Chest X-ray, AP view. Patient: 33 years old, sex M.
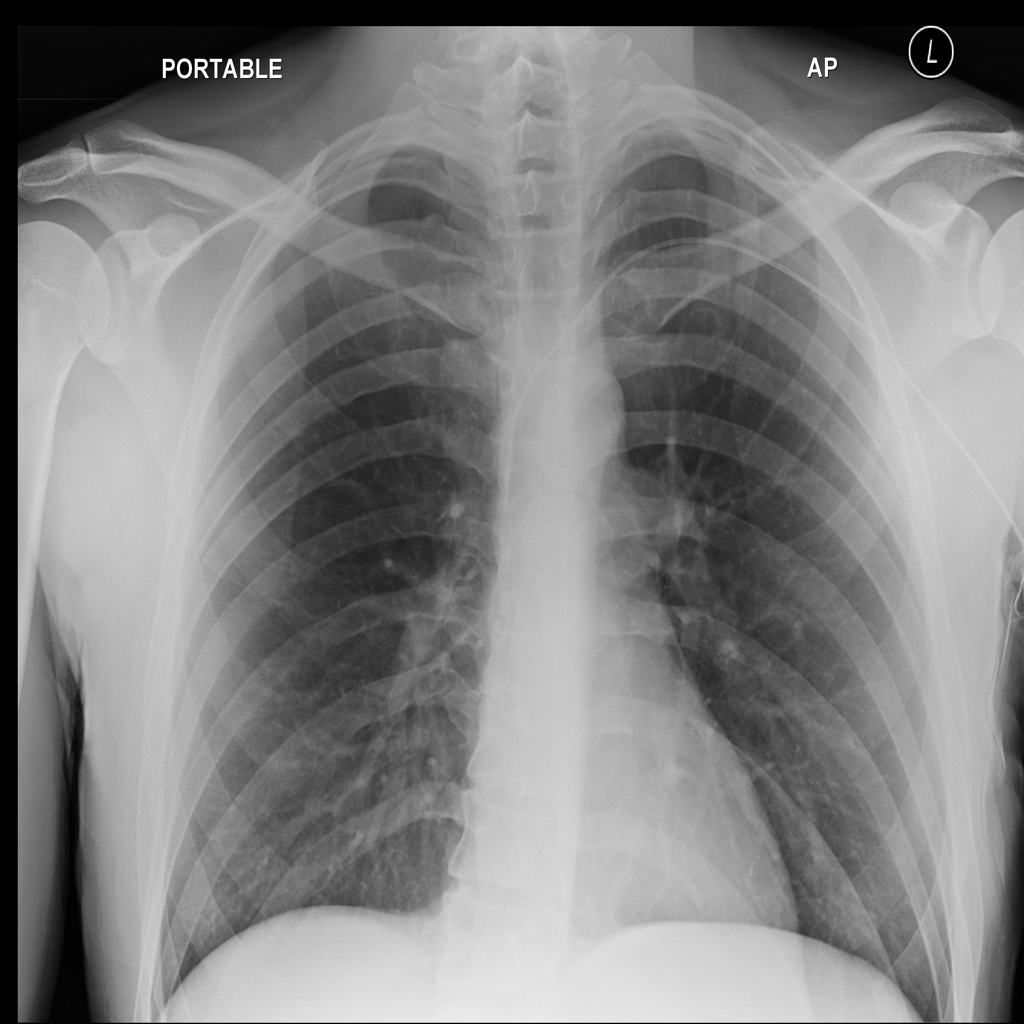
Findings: No Finding